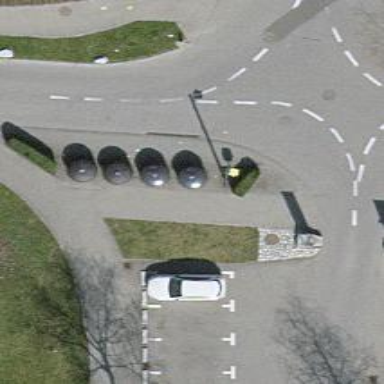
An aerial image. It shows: Recycling container in the area designated for recycling.